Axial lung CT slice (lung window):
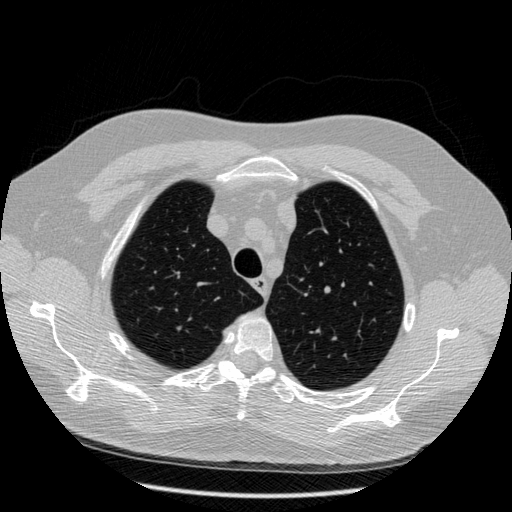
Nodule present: no